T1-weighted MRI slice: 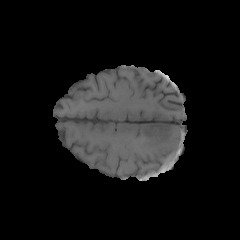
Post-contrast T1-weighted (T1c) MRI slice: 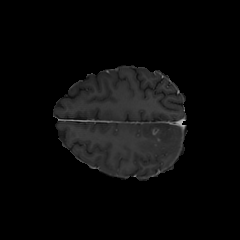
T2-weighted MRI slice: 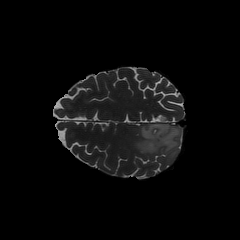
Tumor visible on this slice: yes